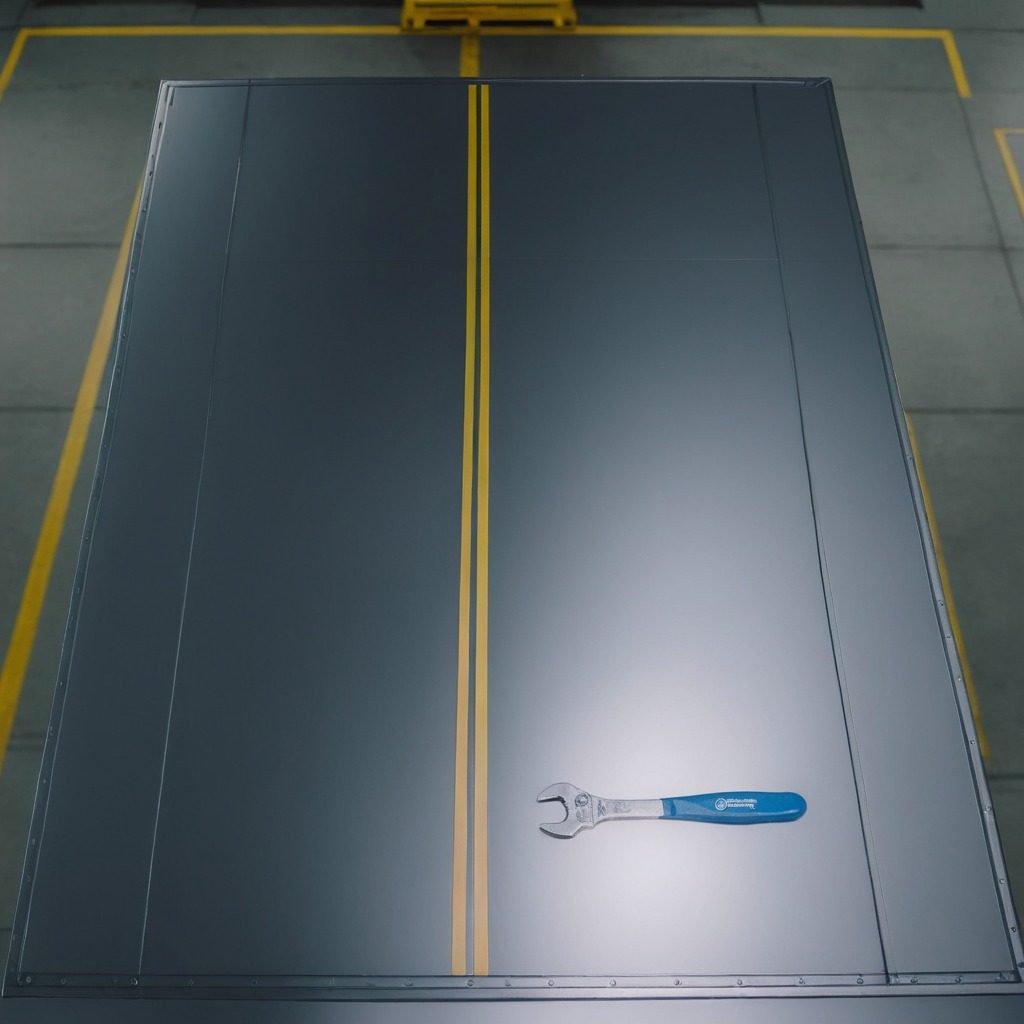
A wrench is lying on the toolbox surface in an airplane hangar workshop.